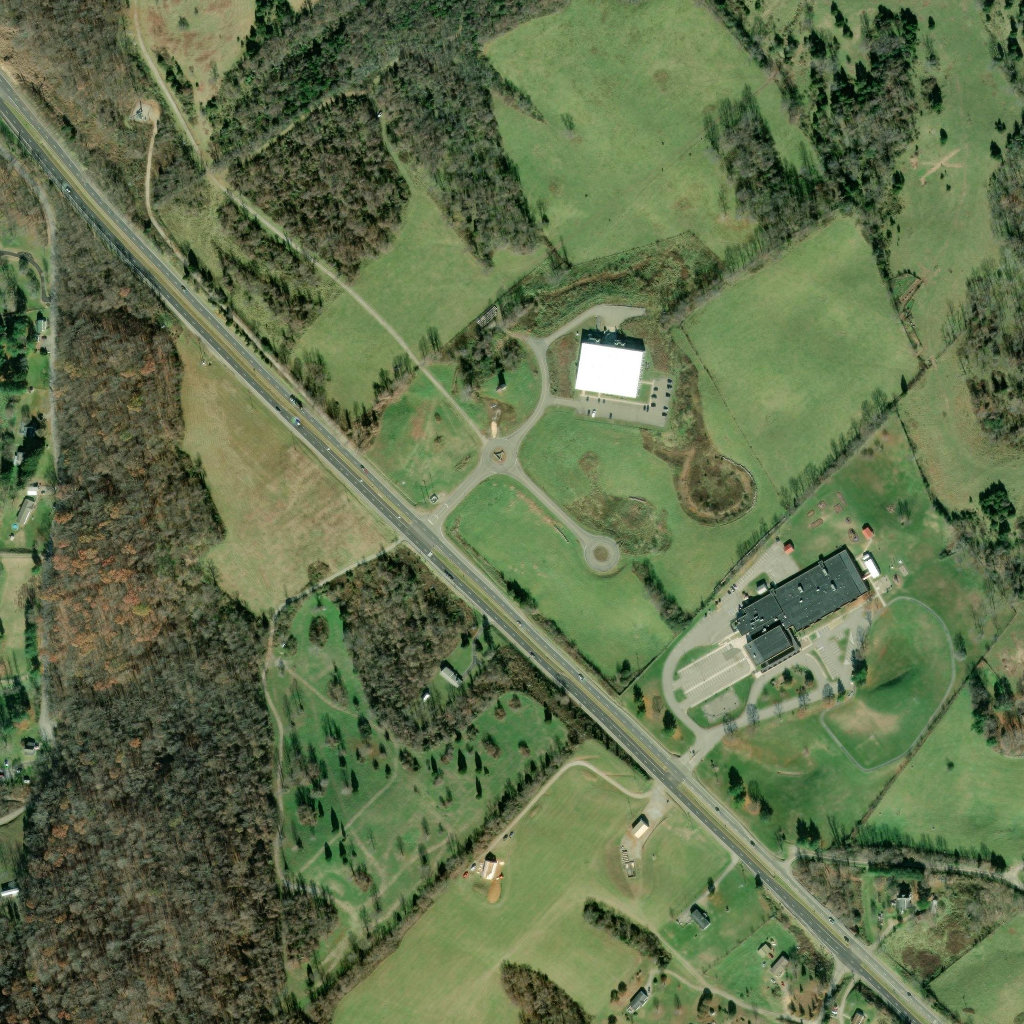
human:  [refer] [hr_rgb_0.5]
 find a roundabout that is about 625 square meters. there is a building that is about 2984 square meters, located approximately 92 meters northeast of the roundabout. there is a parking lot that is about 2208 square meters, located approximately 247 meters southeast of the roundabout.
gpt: <box>[[47, 43, 50, 46, 0]]</box>